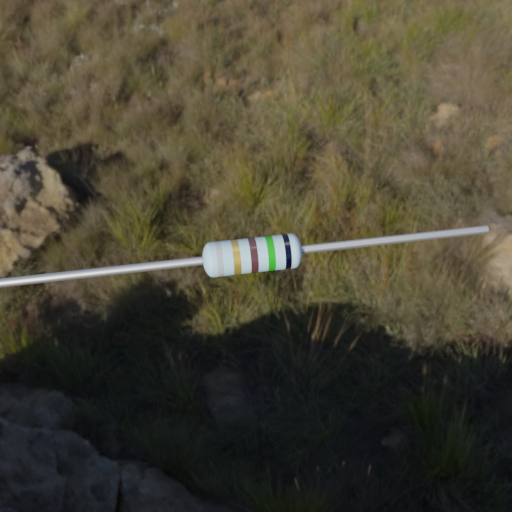
Resistor colour bands (in order): silver, gold, brown, green, black